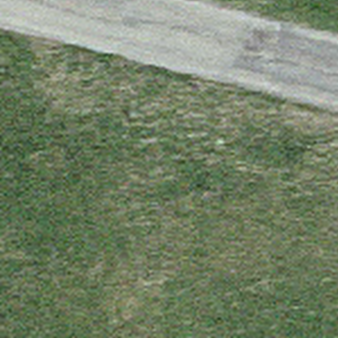
Label: other